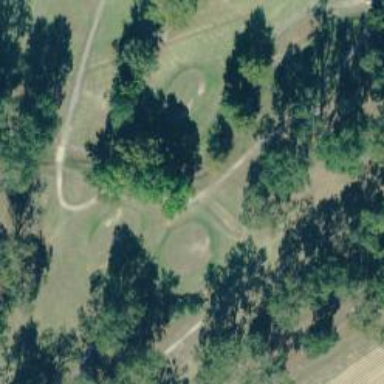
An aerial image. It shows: Golf hole.